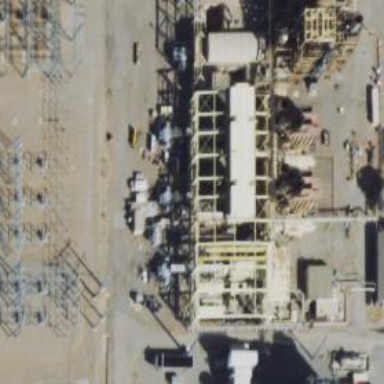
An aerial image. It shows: Gas turbine generator powered by gas.